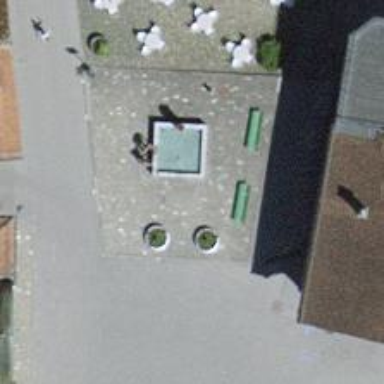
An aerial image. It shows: Bench for seating.